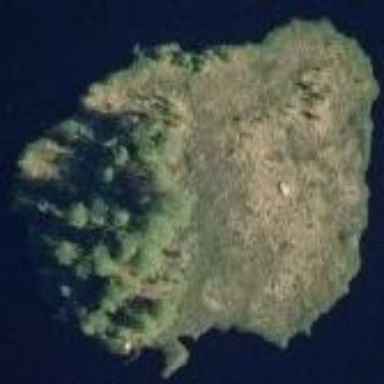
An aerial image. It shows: Islet.